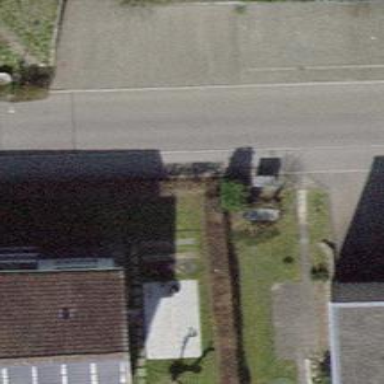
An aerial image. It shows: Hedge barrier.